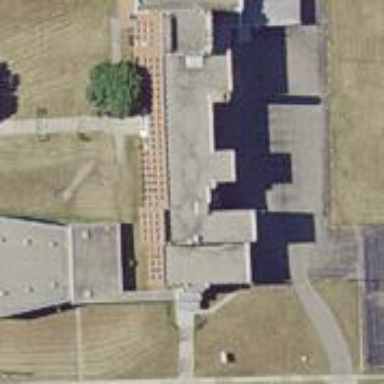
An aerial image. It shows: School building.